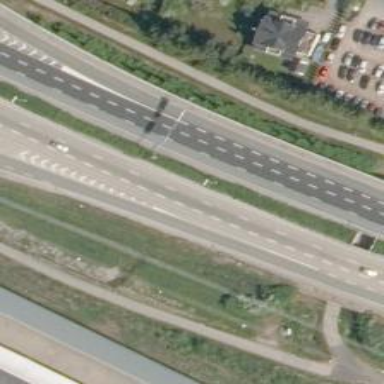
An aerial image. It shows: Trunk link road with asphalt surface.